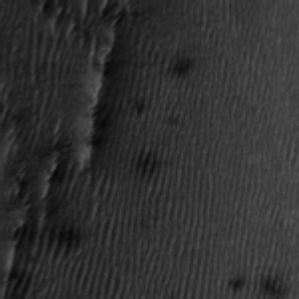
Label: frost